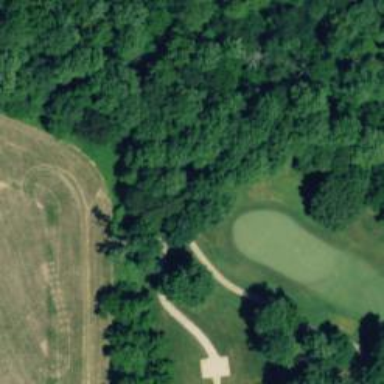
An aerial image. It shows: Path for both roads and golfers.